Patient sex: M
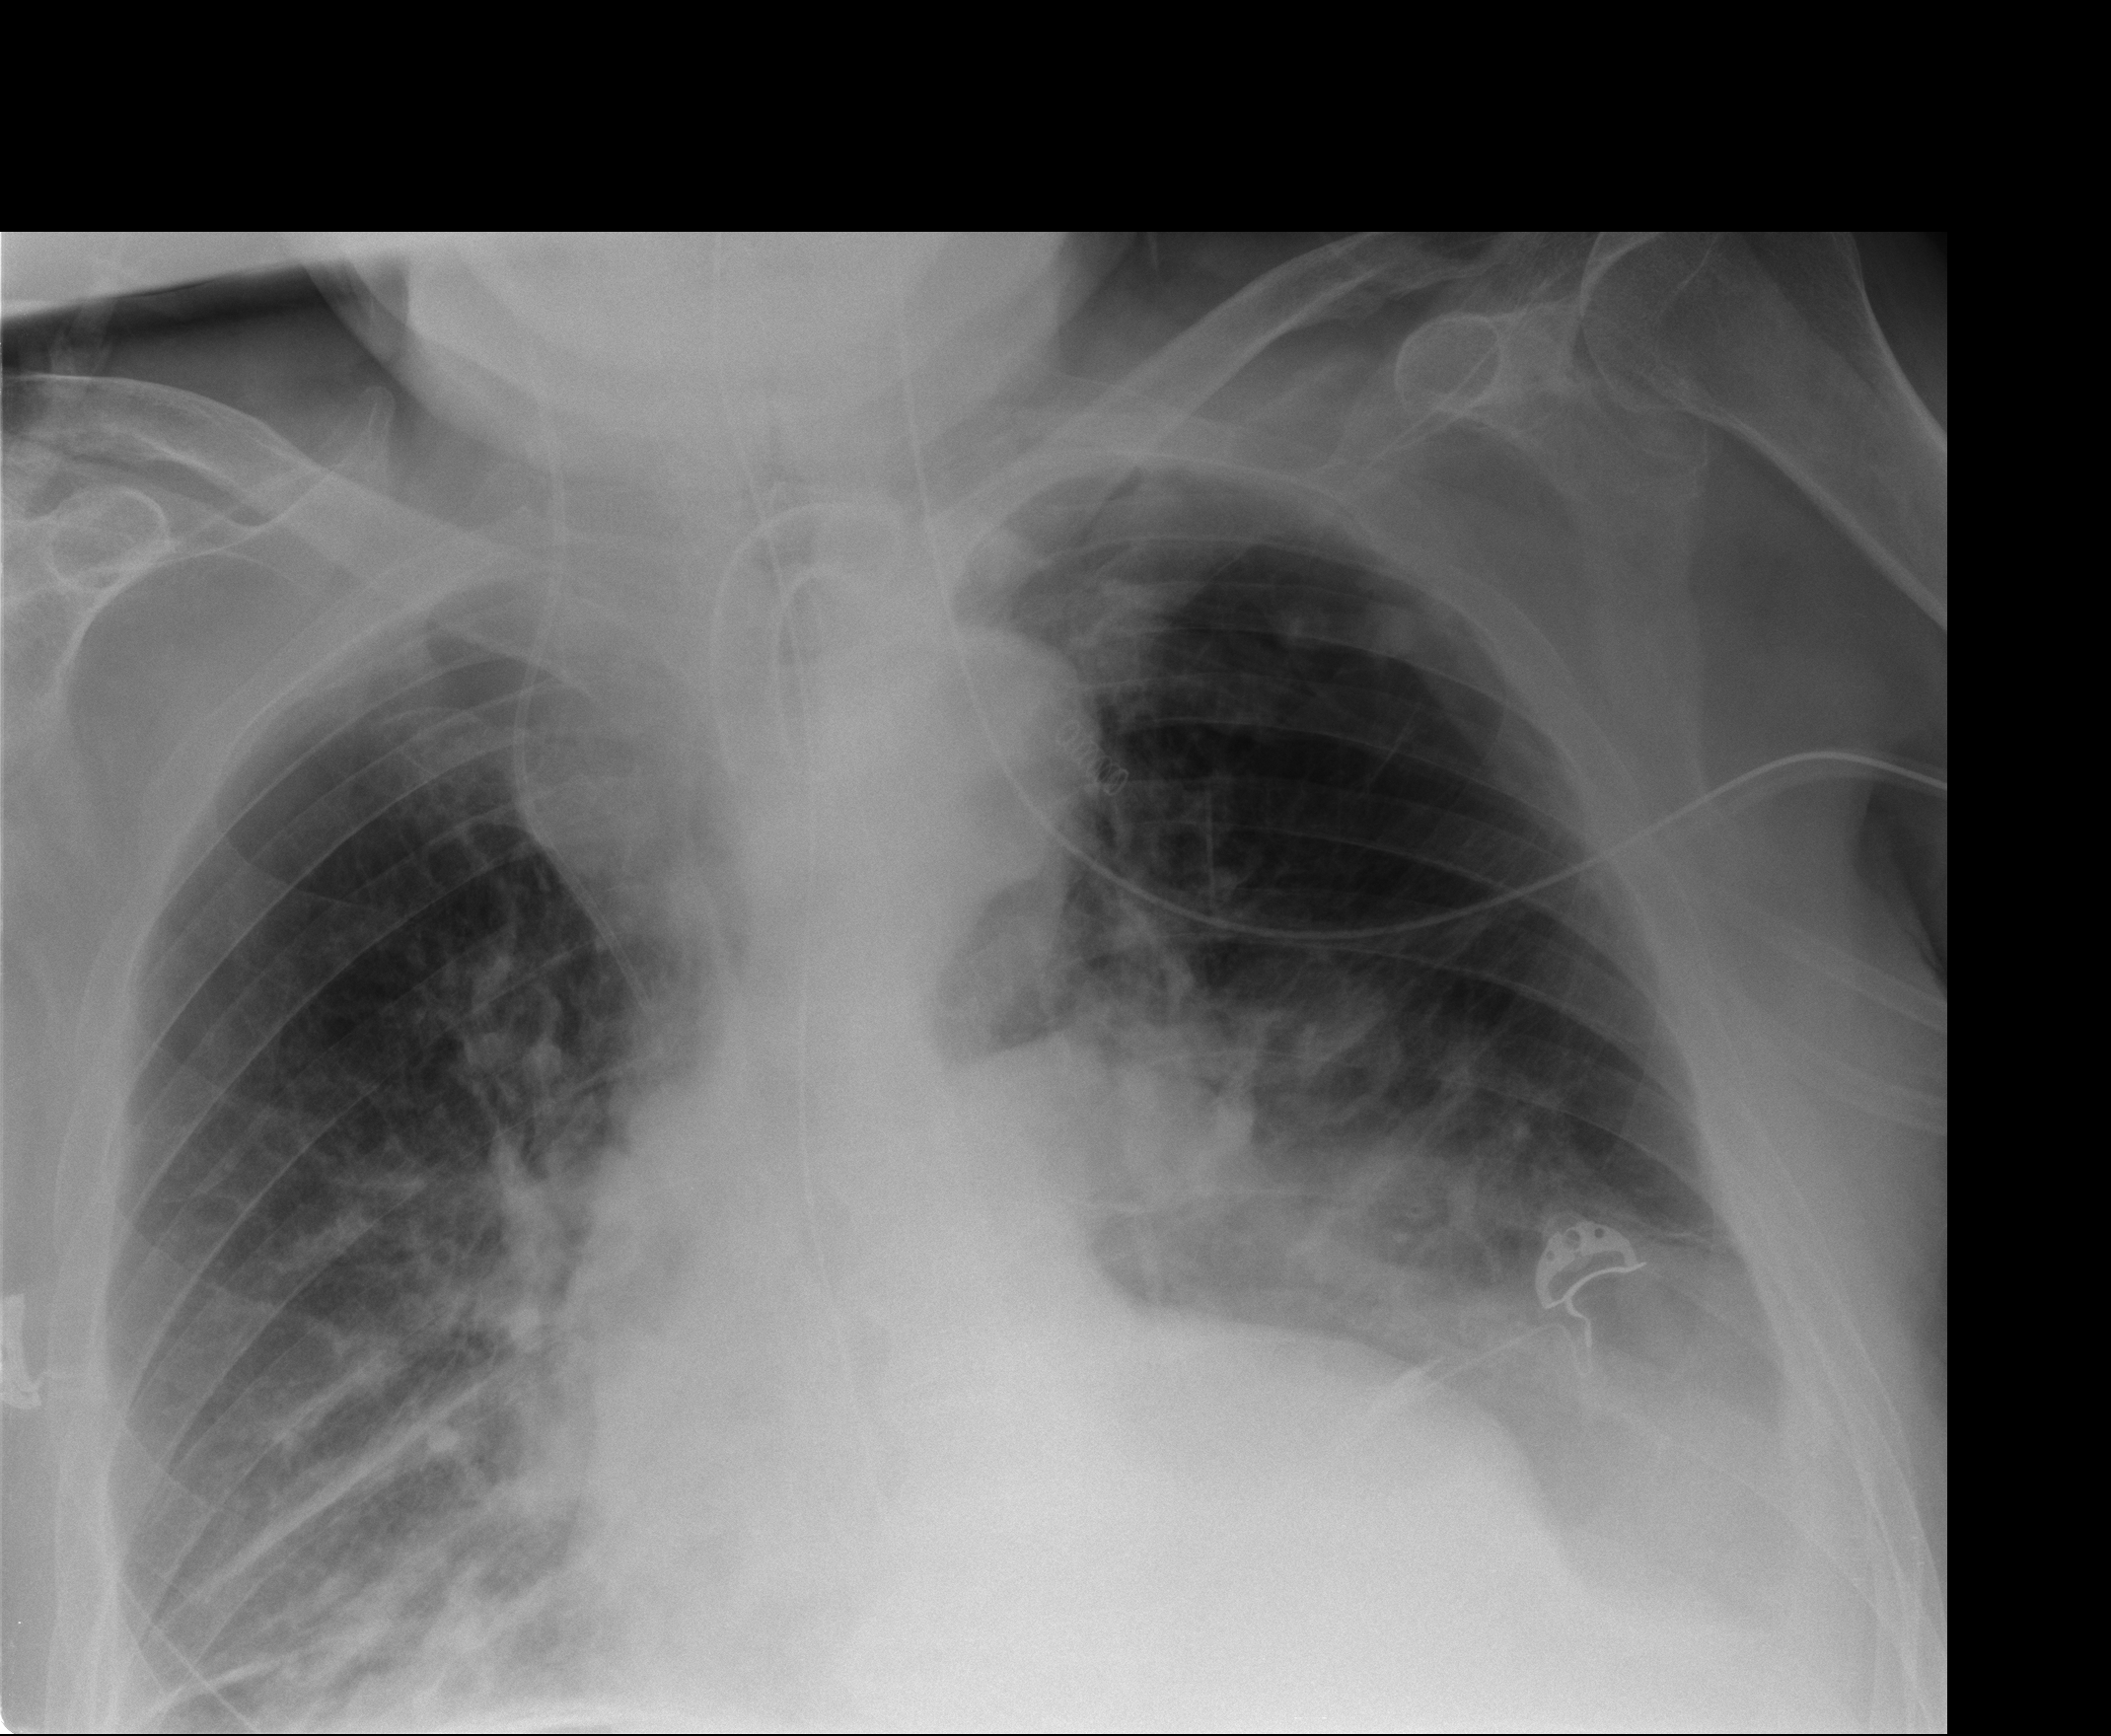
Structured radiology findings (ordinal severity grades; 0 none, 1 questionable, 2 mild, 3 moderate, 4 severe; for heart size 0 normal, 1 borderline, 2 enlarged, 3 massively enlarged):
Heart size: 2
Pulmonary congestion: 0
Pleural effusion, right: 0
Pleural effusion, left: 2
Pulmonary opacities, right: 2
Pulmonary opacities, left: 0
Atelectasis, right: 2
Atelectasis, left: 2